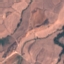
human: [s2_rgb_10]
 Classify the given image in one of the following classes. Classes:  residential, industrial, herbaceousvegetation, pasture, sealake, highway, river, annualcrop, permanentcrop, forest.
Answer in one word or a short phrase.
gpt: HerbaceousVegetation